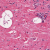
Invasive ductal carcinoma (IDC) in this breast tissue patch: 0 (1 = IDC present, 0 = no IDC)